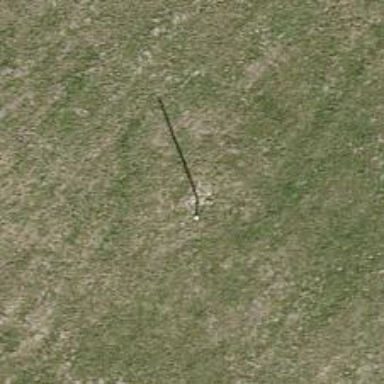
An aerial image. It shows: Power pole.